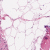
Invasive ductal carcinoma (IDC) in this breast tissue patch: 0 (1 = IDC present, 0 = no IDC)